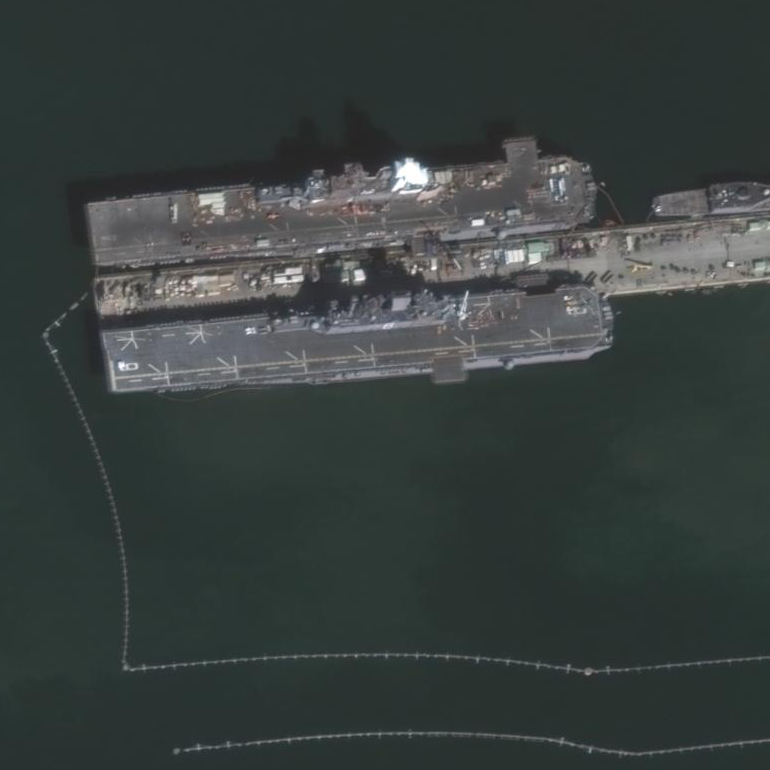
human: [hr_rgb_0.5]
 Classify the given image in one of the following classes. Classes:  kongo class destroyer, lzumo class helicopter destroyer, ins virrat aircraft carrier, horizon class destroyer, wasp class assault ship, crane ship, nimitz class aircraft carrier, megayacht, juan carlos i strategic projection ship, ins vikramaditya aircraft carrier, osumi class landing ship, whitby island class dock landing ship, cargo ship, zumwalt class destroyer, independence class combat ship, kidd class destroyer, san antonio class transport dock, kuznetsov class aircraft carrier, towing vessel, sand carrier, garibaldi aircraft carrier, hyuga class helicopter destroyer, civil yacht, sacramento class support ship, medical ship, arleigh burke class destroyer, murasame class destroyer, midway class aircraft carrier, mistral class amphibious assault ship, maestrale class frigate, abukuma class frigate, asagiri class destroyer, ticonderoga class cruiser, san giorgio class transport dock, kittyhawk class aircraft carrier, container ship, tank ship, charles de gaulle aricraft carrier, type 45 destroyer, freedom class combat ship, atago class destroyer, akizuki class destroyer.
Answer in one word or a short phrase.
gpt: Wasp class assault ship